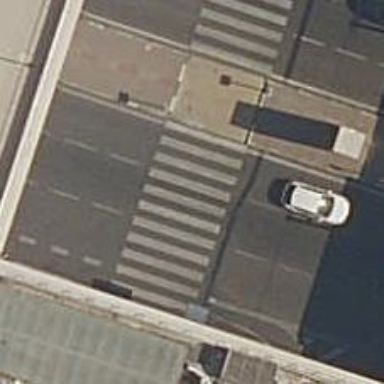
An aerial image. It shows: Uncontrolled zebra crossing on the road.